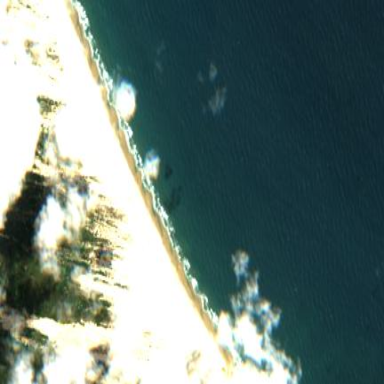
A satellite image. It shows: Beautiful beach with natural surroundings.